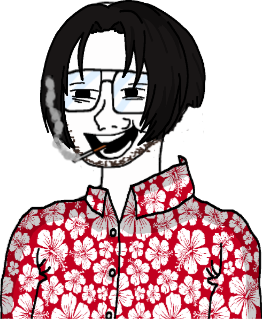
Label: 5_Twinkjak